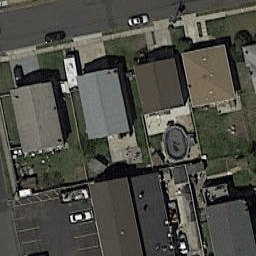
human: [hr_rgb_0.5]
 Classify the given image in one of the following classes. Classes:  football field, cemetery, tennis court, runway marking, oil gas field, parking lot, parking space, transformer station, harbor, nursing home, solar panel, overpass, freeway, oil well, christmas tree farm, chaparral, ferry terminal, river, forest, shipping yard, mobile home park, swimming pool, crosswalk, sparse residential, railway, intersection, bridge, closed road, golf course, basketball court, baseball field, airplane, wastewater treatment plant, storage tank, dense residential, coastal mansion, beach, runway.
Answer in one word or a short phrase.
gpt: dense residential